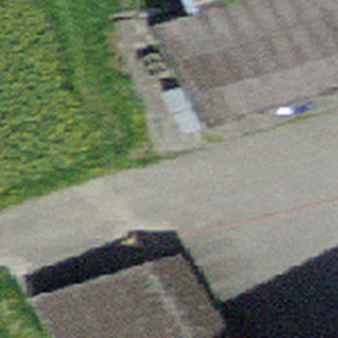
Label: other